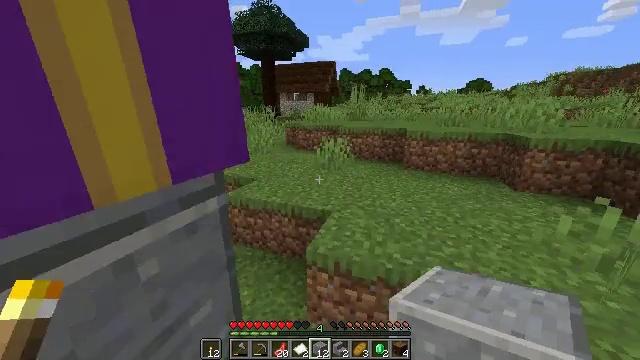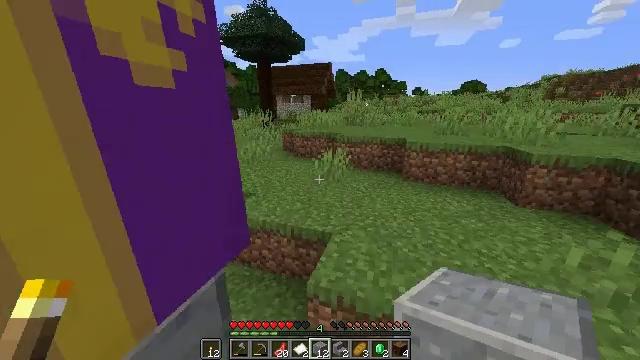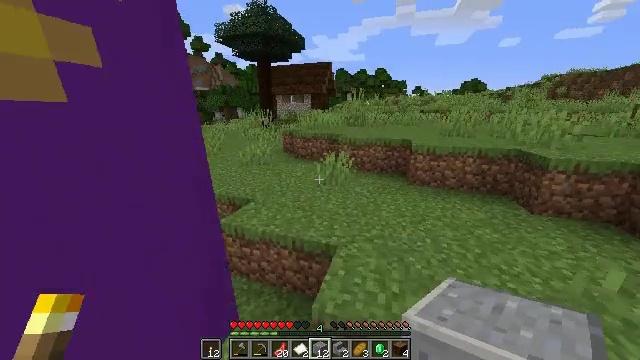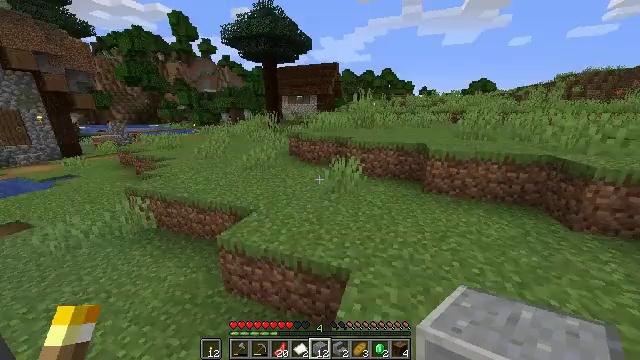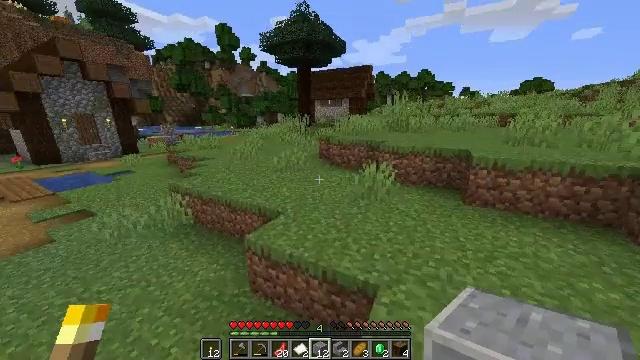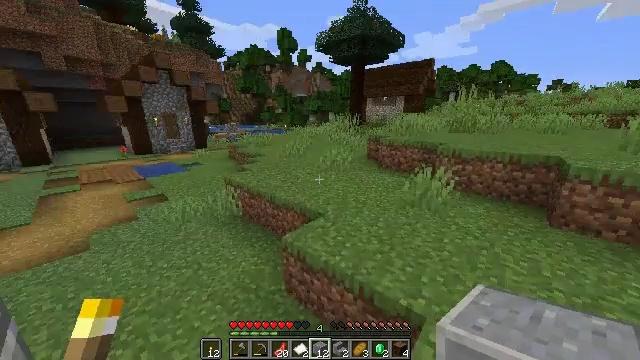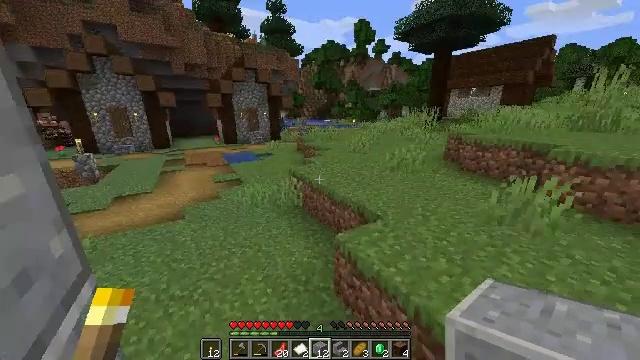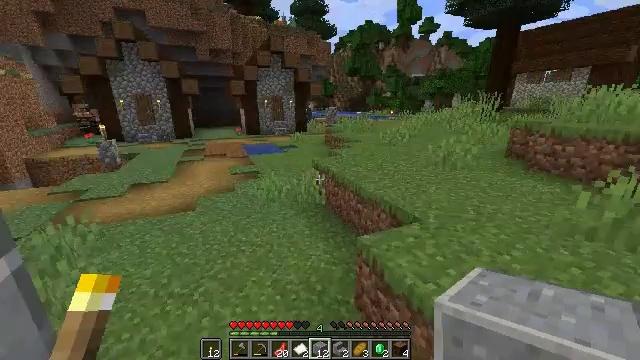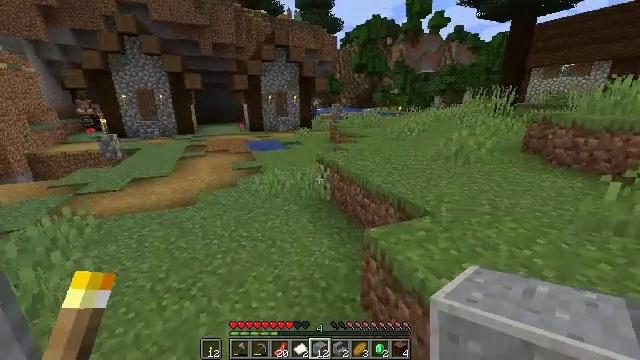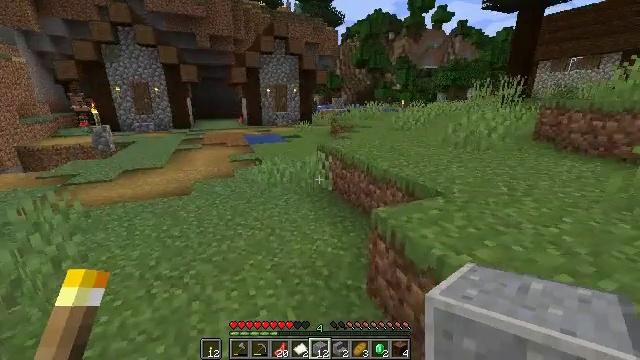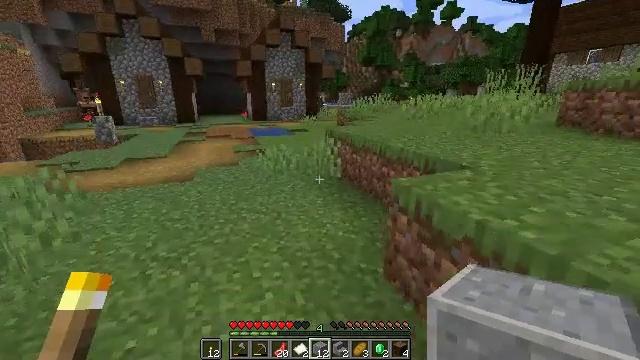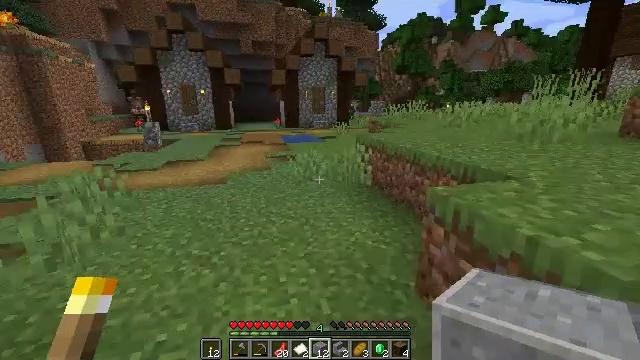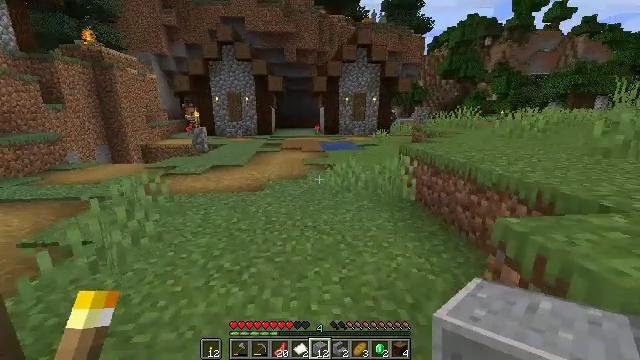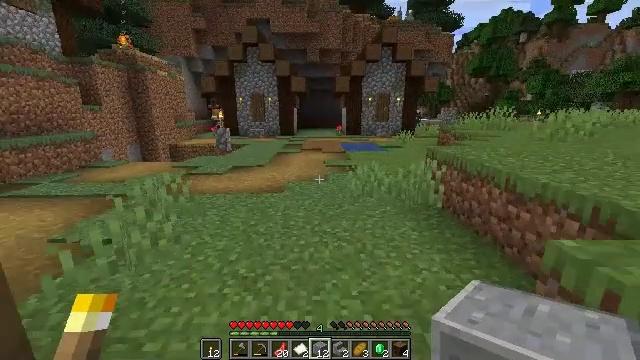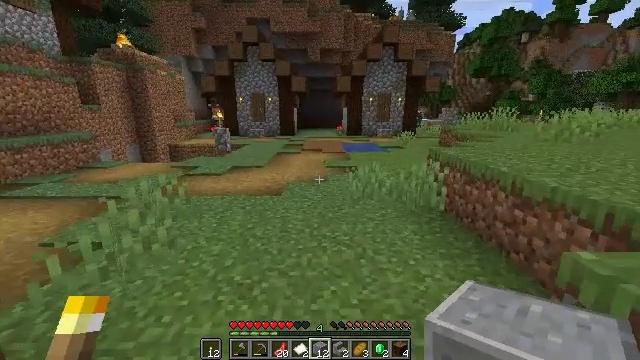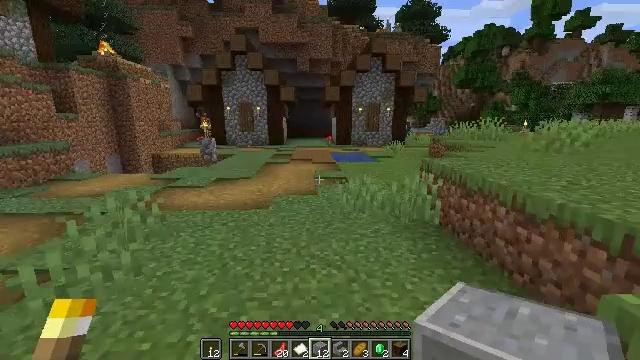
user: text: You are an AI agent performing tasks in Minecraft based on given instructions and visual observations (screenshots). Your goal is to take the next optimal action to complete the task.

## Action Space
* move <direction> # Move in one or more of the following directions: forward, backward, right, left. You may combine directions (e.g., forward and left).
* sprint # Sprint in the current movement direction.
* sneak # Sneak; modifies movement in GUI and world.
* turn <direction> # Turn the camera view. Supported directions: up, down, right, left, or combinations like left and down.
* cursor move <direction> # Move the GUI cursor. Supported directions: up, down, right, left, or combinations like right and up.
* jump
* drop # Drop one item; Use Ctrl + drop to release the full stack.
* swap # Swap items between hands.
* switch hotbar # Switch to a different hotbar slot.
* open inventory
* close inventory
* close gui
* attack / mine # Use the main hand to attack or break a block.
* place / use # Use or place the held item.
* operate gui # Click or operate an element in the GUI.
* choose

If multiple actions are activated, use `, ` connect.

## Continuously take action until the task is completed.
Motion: motion action
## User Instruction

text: Open the crafting table and craft a golden shovel.
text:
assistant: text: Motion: move forward
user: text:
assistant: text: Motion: move forward
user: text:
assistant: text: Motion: move forward, turn left
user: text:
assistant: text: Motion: move forward, turn left
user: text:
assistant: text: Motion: move forward, turn left
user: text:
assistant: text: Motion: move forward, turn left and down
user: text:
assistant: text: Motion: move forward, turn left
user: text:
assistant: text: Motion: move forward, turn left
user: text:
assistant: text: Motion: move forward
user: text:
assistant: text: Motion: move forward, turn left
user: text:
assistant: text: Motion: move forward, turn left and up
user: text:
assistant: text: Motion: move forward, turn left and up
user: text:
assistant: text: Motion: turn left
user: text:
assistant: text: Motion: move forward
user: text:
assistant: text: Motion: move forward, turn right and up
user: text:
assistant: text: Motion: turn right
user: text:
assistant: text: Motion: no_op
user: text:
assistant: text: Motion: move forward
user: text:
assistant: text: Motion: move forward
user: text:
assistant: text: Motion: move forward
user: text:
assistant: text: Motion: move forward
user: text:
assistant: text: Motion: move forward
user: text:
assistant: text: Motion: move forward
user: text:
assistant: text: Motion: move forward
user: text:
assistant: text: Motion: move forward
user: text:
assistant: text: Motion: move forward
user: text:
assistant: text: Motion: move forward
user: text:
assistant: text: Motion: move forward, turn right, jump
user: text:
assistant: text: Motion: move forward, turn right, jump
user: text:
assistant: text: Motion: move forward, turn right, jump